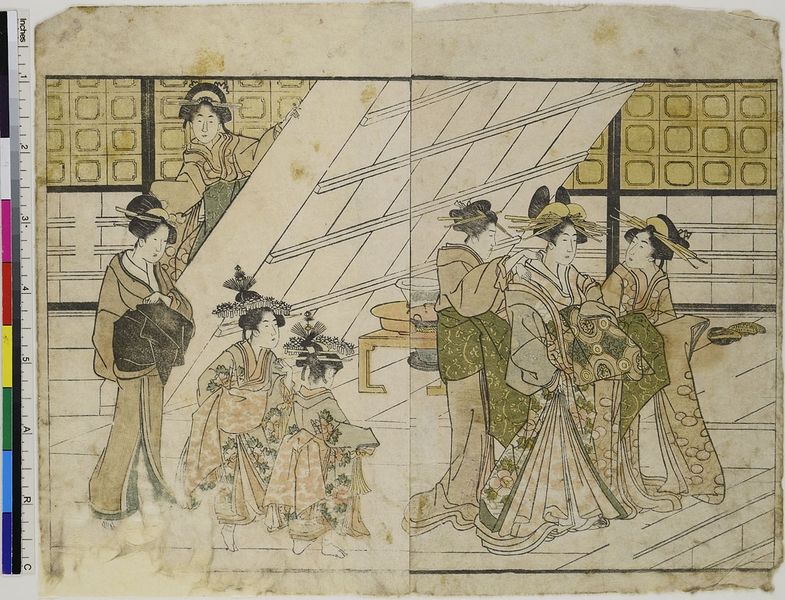
Titel: Blatt aus: Holzschnittbuch über zeitgenössische Kleidung
Künstler: Utagawa Toyokuni I
Standort: Hamburg
Institution: Museum für Kunst und Gewerbe Hamburg
Schlagwörter: frauen, zeichnung, mode, kleidung, kostüm, holzschnitt, japan, geisha, druckgraphik, druckgrafik, schwarzweiß, tracht, china, zeit, farbholzschnitt, kimono, fernost, volkstracht, edo, haarmode, reproduktionen, druckerzeugnisse, frisurenmode, ukiyo